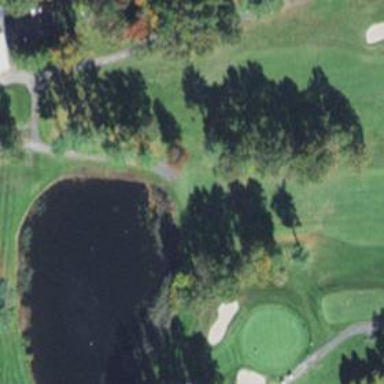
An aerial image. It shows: View of golf hole.